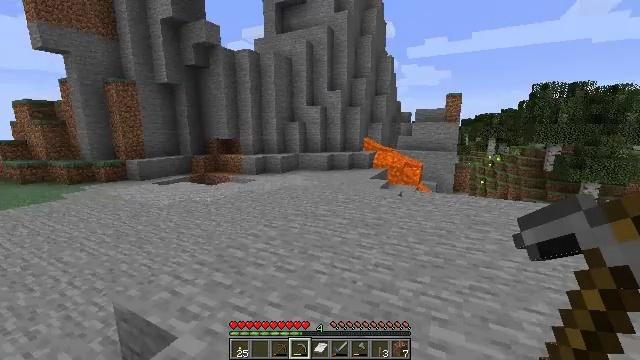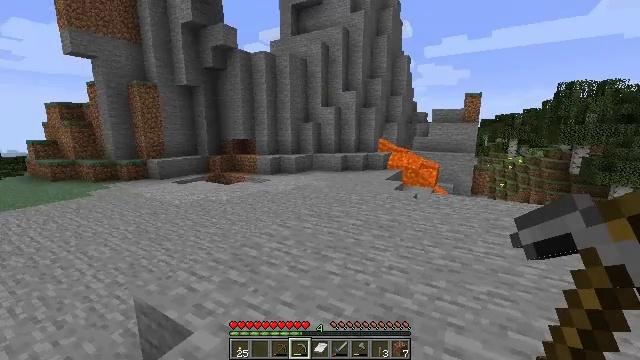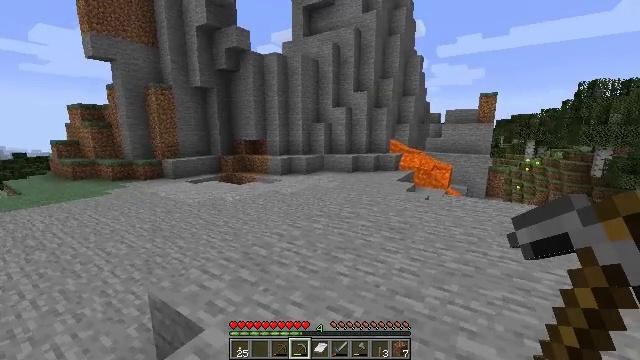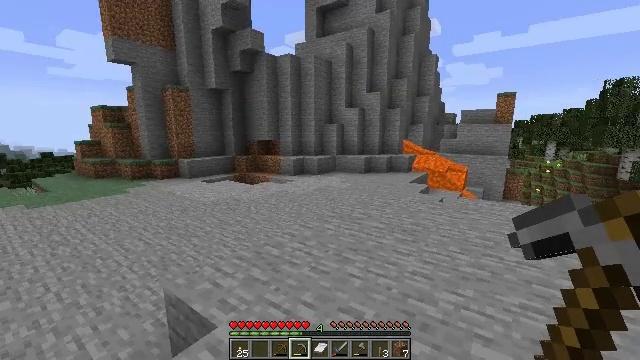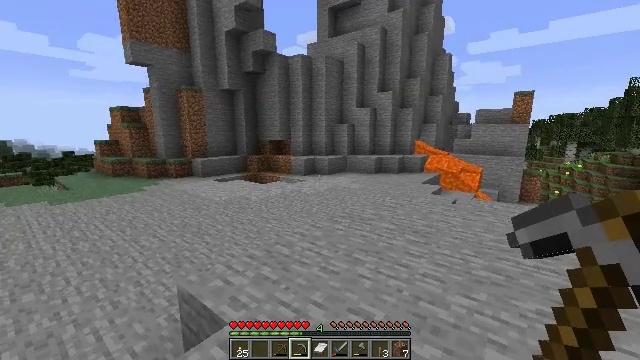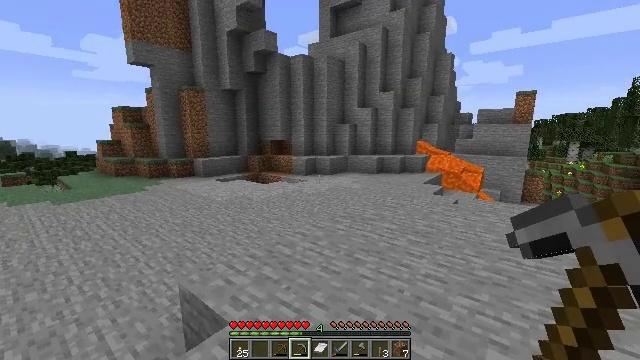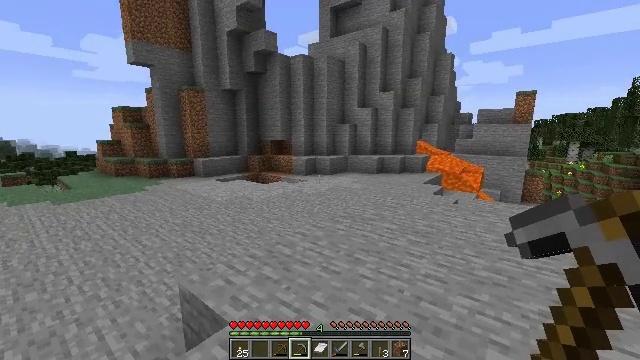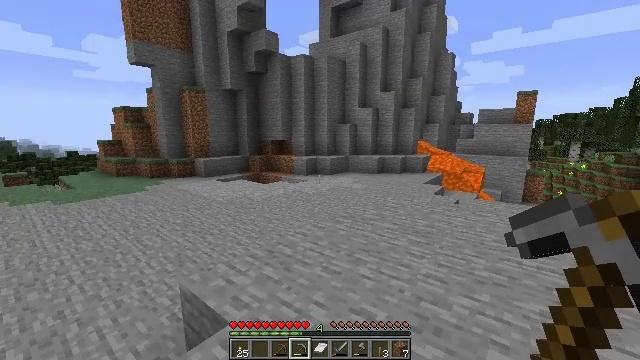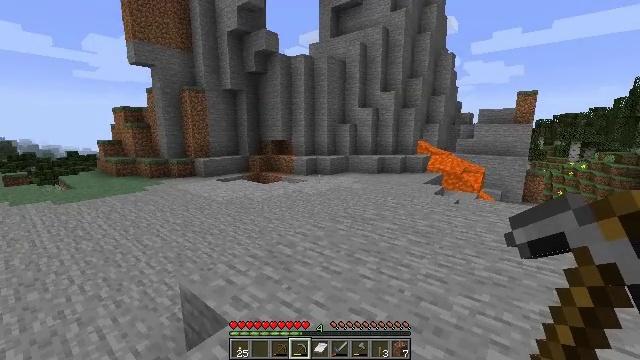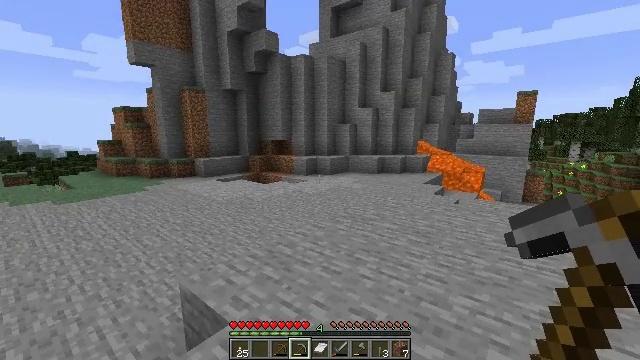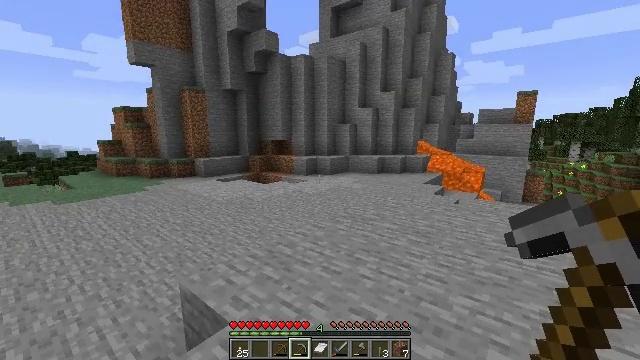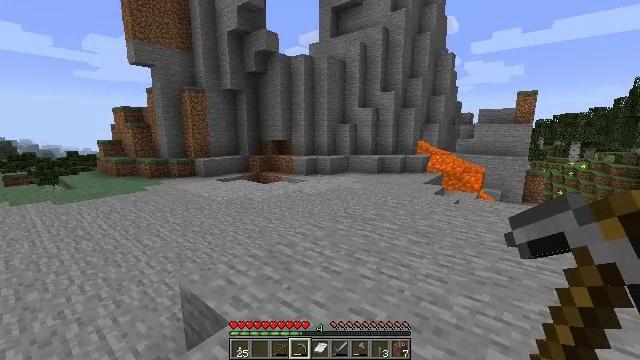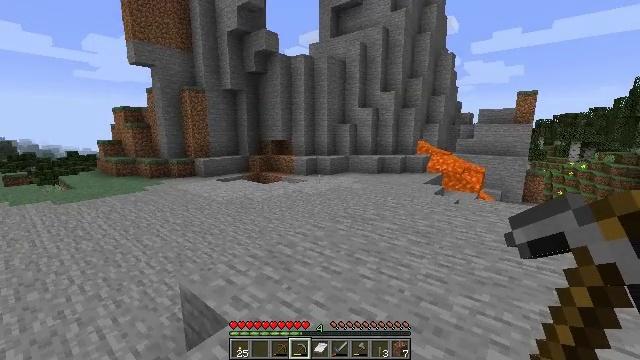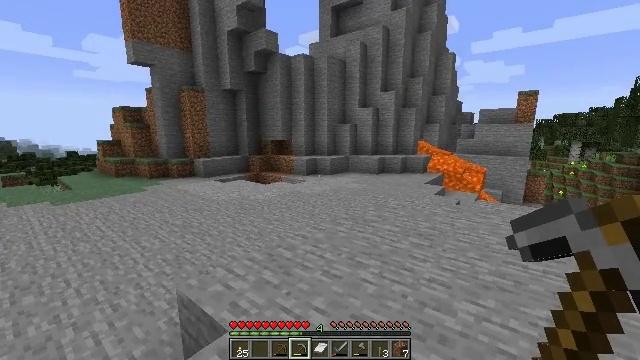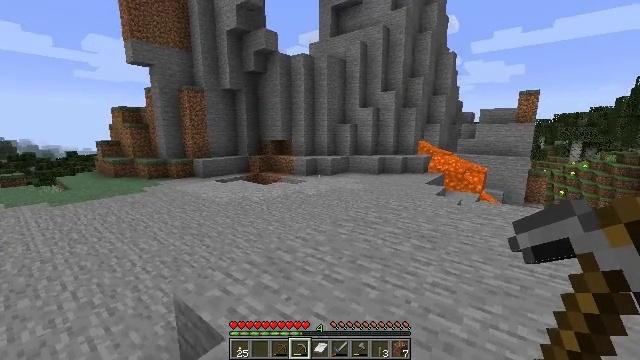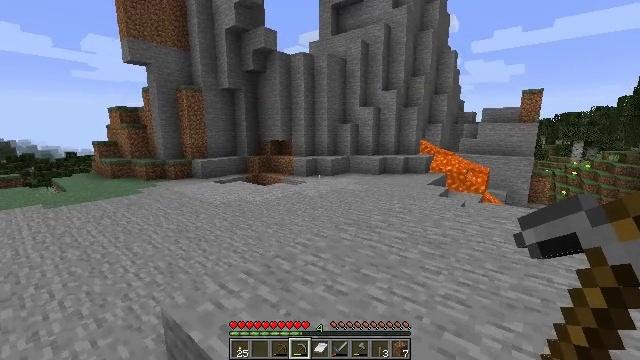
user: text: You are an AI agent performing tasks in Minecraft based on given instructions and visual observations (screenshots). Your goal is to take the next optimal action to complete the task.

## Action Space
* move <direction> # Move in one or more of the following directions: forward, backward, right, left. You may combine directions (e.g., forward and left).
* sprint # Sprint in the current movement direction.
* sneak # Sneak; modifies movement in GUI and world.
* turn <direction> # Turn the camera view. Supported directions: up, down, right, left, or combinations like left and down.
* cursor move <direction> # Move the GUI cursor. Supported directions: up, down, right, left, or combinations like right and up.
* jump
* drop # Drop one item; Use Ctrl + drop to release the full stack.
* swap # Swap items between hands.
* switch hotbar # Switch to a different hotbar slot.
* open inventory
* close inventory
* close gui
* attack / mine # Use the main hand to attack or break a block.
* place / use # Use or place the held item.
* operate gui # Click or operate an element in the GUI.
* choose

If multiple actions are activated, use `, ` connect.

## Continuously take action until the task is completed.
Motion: motion action
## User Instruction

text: Cut down the sugar cane stalks.
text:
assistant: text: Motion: turn left
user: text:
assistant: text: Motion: turn left
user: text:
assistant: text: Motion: turn left
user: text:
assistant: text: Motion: turn left
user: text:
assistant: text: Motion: no_op
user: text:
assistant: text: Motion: no_op
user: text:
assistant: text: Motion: no_op
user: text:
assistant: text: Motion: no_op
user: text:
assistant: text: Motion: no_op
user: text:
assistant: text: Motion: no_op
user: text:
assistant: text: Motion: no_op
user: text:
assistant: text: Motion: no_op
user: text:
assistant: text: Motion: move forward
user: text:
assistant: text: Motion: move forward
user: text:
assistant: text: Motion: move forward
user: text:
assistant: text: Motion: move forward
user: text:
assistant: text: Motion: move forward
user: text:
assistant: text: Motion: move forward
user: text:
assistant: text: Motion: move forward, turn left and down
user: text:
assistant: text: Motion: move forward, turn left and down
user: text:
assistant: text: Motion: move forward, turn left and down
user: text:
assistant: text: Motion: move forward, turn left and down
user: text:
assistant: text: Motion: move forward, turn left
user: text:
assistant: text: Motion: move forward, turn left and down
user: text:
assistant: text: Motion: move forward, turn left and down
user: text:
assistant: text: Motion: move forward, turn left
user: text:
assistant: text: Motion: move forward, turn left
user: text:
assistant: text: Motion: move forward, turn left
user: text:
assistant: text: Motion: move forward
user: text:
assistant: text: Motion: move forward